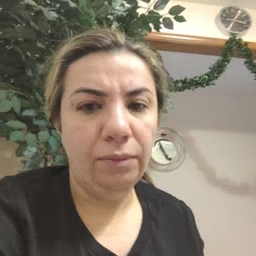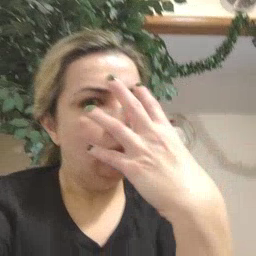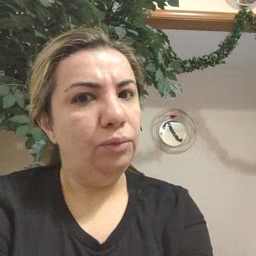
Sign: wolf